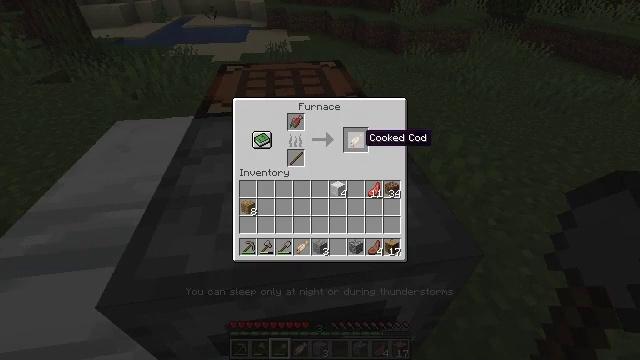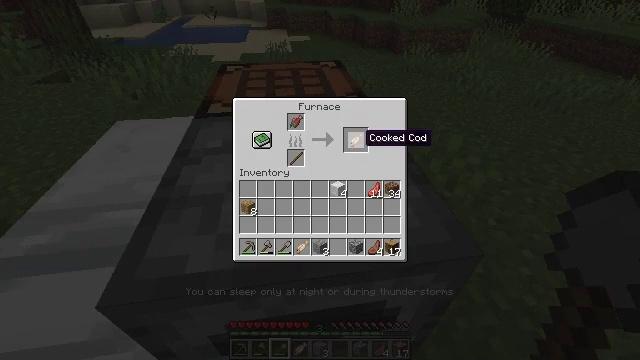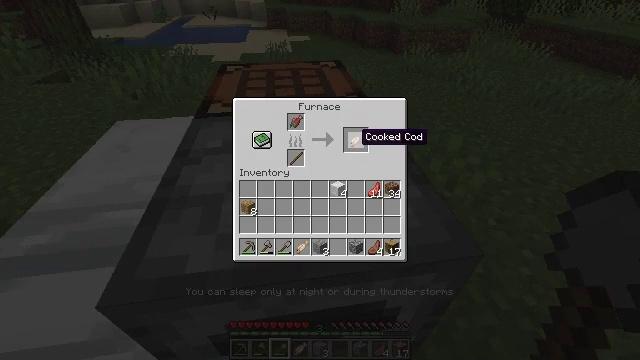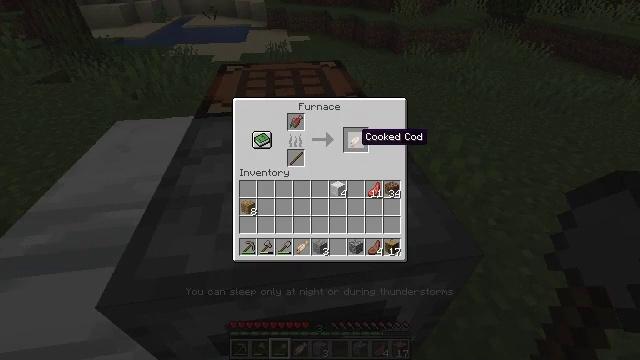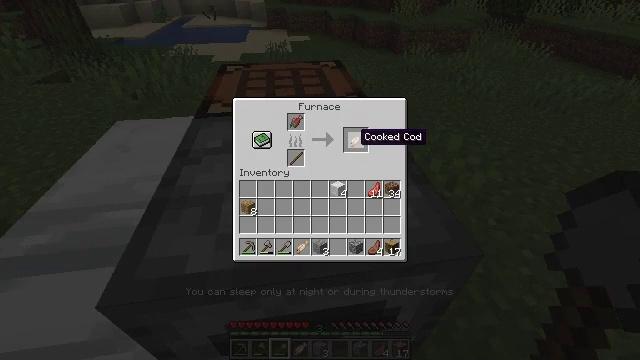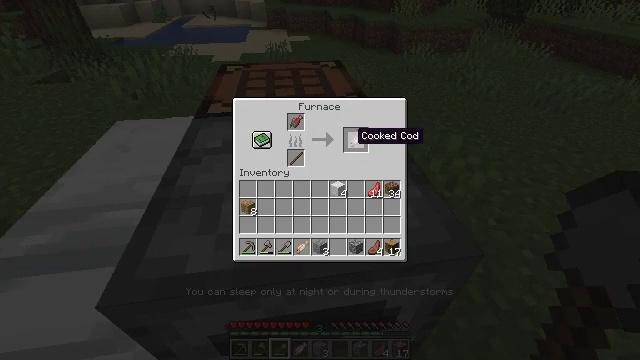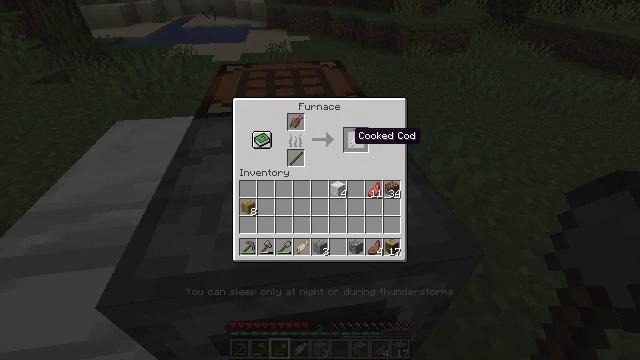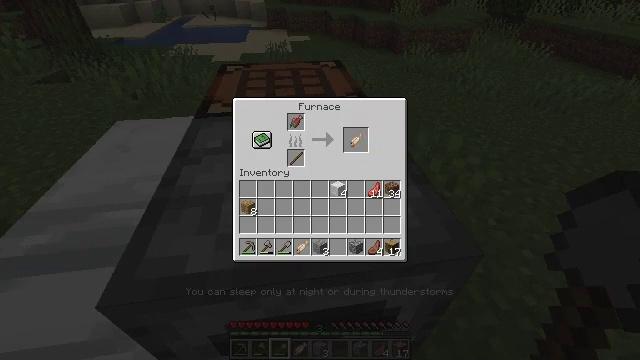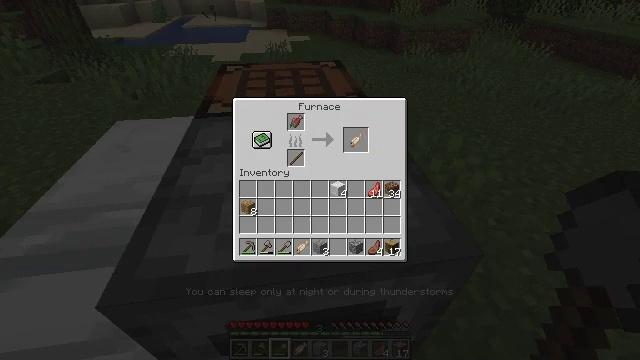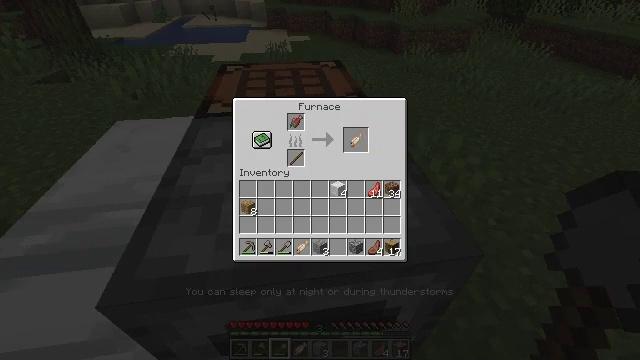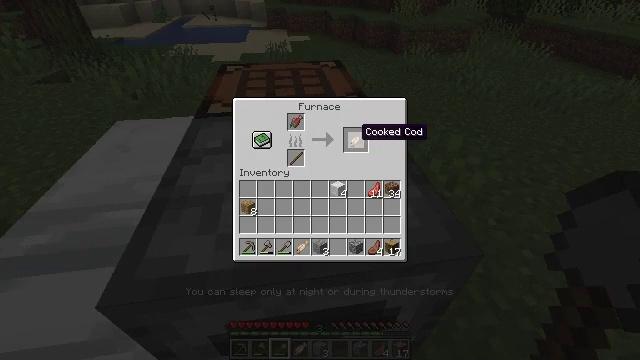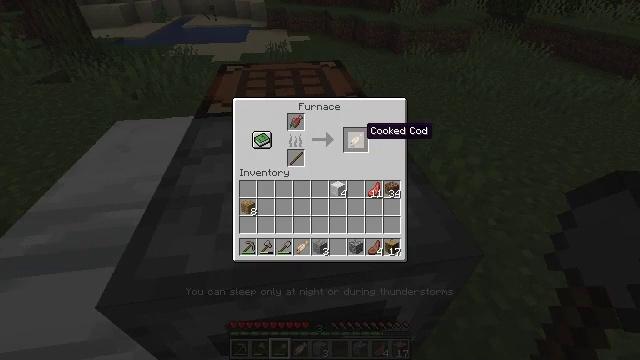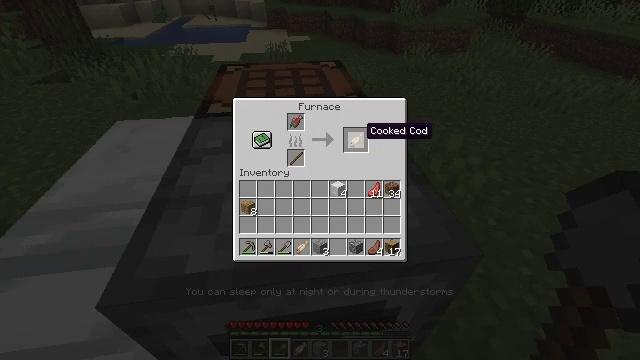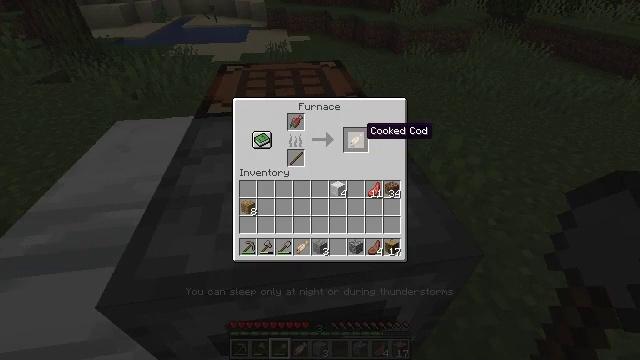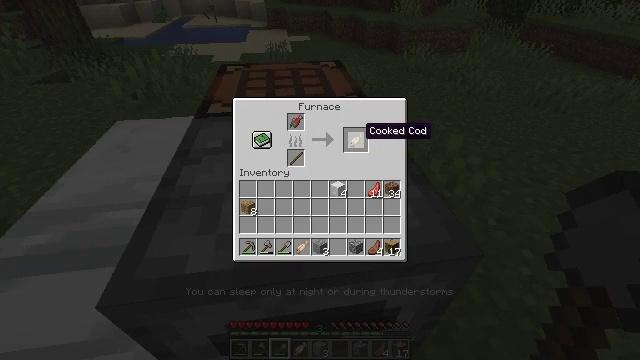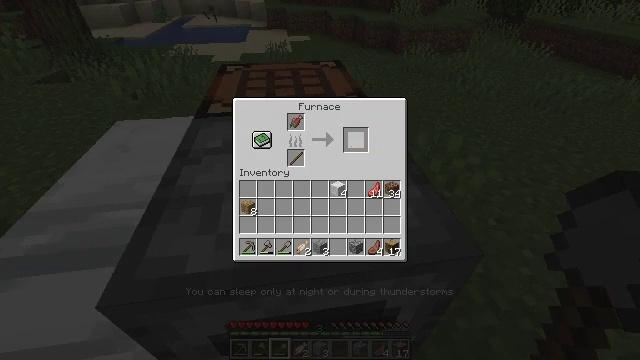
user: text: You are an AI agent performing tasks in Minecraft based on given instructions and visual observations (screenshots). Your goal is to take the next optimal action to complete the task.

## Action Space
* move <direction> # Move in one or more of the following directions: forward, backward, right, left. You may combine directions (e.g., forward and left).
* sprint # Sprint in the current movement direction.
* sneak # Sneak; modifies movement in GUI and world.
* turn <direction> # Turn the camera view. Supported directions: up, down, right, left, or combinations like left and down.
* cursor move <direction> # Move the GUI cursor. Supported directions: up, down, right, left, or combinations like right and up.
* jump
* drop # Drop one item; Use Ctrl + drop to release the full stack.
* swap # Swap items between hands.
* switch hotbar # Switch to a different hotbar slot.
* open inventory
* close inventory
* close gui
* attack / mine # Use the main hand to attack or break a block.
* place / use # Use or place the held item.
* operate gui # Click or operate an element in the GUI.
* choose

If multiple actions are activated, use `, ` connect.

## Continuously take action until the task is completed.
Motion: motion action
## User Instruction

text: Smelt a cooked cod.
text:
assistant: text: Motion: no_op
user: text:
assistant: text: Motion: no_op
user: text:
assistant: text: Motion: no_op
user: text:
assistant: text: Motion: no_op
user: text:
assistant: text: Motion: no_op
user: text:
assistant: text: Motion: no_op
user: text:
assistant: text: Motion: no_op
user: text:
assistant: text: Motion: no_op
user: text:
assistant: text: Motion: no_op
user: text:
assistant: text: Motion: cursor move right
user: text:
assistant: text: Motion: no_op
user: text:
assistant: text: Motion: no_op
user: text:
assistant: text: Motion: sneak
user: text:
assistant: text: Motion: sneak
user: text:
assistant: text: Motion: sneak, operate gui
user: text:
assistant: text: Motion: sneak, operate gui
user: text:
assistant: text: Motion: sneak
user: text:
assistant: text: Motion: sneak, cursor move left
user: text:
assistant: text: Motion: cursor move left and up
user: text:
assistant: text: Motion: cursor move left
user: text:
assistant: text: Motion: no_op